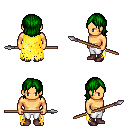
a pixel art fantasy rpg character, male body template, human, tanned skin, yellow tattered cape, white pants, green long bangs hairstyle, maroon shoes, spear, four views (front, back, left, right), 2x2 character sprite sheet, small pixel art, hard edges, no anti-aliasing